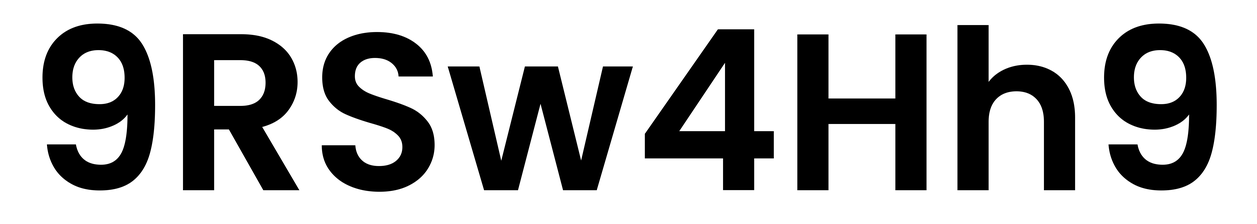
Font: Poppins-SemiBold